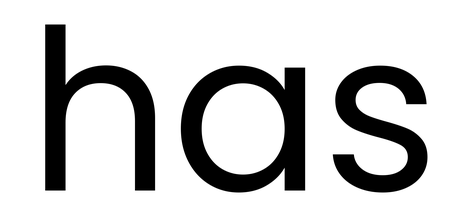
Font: Poppins-Regular